Question: According to UML specs every 'Element' can have an owner. Whether he has/must have an owner is determined by method 'mustBeOwned(): Boolean', which by default is 'true' (see 7.8 Classifier Descriptions in <URL>.
In cases when an element is completely enclosed by its owner (such as a class in a package) it is quite obvious.
However for relationships (normal, directed, generalization, ...) I didn't find any specification. Is the "source" (for directed at least) also the owner?
Is it the first common owner in the ownership chain? So for example association between two classes in a same package, the owner of the association would be the package.
Or is it simply not defined and it can be whatever I want?

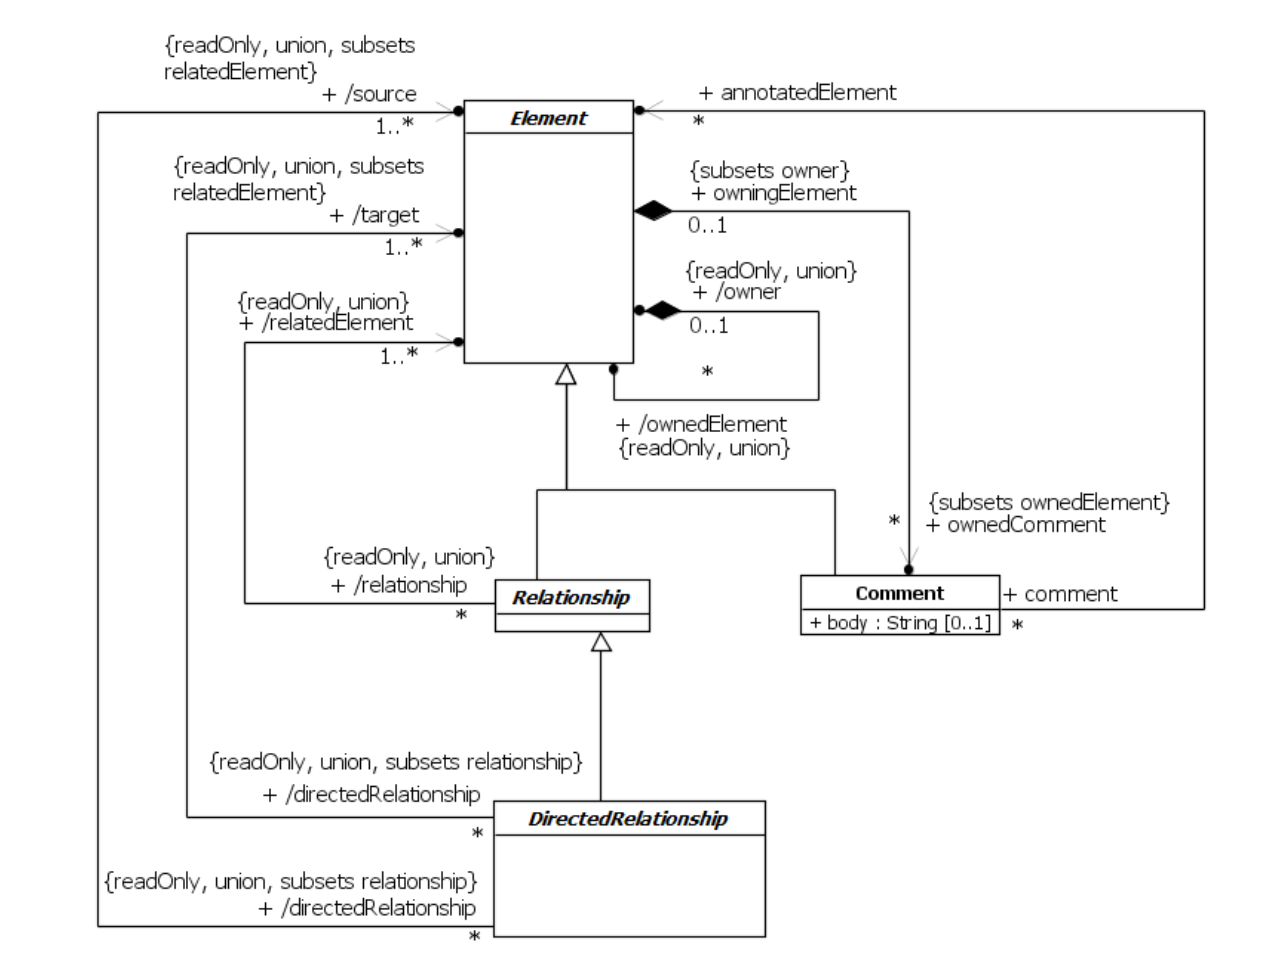
Answer: To be honest, the definition of terms in Superstructures is still very poor.
Looking closer it's even worse (citing from ptc 13-09-05).
(p. 15)
> A Relationship is an Element that specifies some kind of relationship between other Elements. Descendants of Relationship provide semantics appropriate to the concept they represent.
(p. 235)
> A Connector specifies links that enables communication between two or more instances. In contrast to Associations, which specify links between any instance of the associated Classifiers, Connectors specify links between instances playing the connected parts only.
I wasn't aware that they made a difference between both. Appears to be quite picky.
(p. 206)
> An Association classifies a set of tuples representing links between typed instances. An AssociationClass is both an Association and a Class.
No mentioning of 'Relationship' as being a parent.
Now seeking for the truth about 'owner'
(p. 37)
> /owner : Element [0..1]{union} (opposite Element::ownedElement) The Element that owns this Element.
(a bit down)
> mustBeOwned() : Boolean
The query mustBeOwned() indicates whether Elements of this type must have an owner. Subclasses of Element that do not require an owner must override this operation.
So here one is stuck unless reading to
(p 209)
> Ownership of Association ends by an associated Classifier may be indicated graphically by a small filled circle, which for brevity we will term a dot. The dot is to be drawn integral to the graphic path of the line, at the point where it meets the Classifier, inserted between the end of the line and the side of the node representing the Classifier. The diameter of the dot shall not exceed half the height of the aggregation diamond, and shall be larger than the width of the line. This avoids visual confusion with the filled diamond notation while ensuring that it can be distinguished from the line. The dot shows that the model includes a Property of the type represented by the Classifier touched by the dot. This Property is owned by the Classifier at the other end. In such a case it is normal to suppress the Property from the attributes compartment of the owning Classifier.
## Answer?
Most likely (!) connectors do not have the 'mustBeOwned' constraint and be owned in which case you will see the dot that has been introduced with 2.5. Else they are probably not owned.